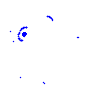
Particle: pion